Field crop: maize
Growth stage: 2
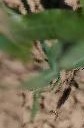
Species: maize